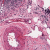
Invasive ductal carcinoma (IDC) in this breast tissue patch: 0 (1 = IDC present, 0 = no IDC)